Current action and preconditions to check: trajectory_clear

Your task: For each precondition in the list above, predict whether it will hold at this action.

Consider the current scene as observed from the mobile robot's camera, and analyze the predicted future states of all dynamic agents (e.g., people, animals, vehicles, or any moving entities) within the NEXT SECOND.

IMPORTANT: Only answer "very likely" if you are absolutely certain—based on strong, clear evidence—that a dynamic agent will violate the precondition in the predicted future state. Do NOT answer "very likely" for unlikely, ambiguous, or low-probability risks.

Ask yourself for each precondition: Is there a high probability, with clear and convincing evidence, that the predicted future states of any dynamic agent will interfere with the predicted future state of the currently executing action within the NEXT SECOND, causing that precondition to fail?

Assess the risk level based on these predictions. Use "likely" or "very likely" if motions create a clear risk of interference.

Use "neutral" or "improbable" if agents are nearby but their predicted paths are clearly diverging or non-conflicting.

Failure Risk Categories: "very improbable", "improbable", "neutral", "likely", "very likely"

Answer Format: Output ONLY the probability_of_failure value from these categories: "very improbable", "improbable", "neutral", "likely", "very likely"

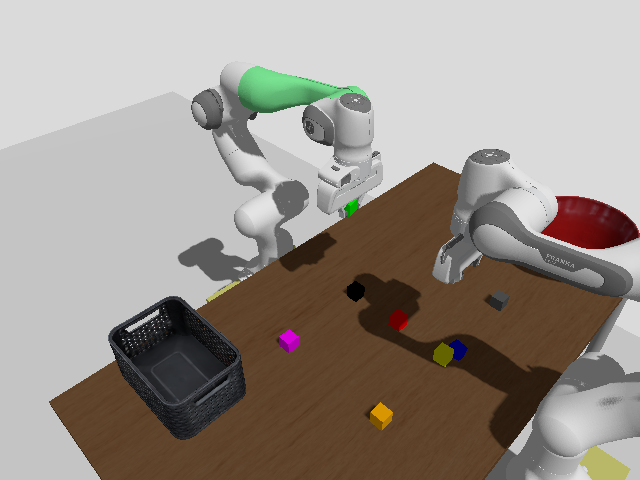

Answer: very improbable